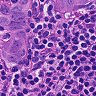
Metastatic tissue present: yes